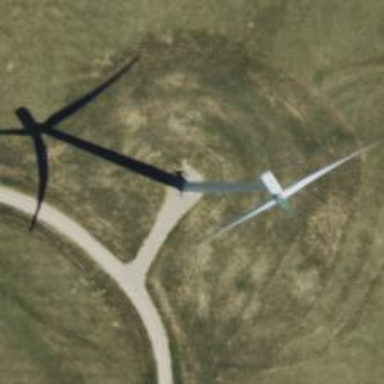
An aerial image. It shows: Wind generator powered by horizontal-axis wind turbine.